【题型】选择题　【知识点】平面几何　【难度】medium
如图, 一定能推出 $AB // CD$ 的条件是( )

A. $\angle DAC = \angle ACB$
B. $\angle ADC = \angle DCE$
C. $\angle ABC = \angle ACD$
D. $\angle ABC = \angle DCE$
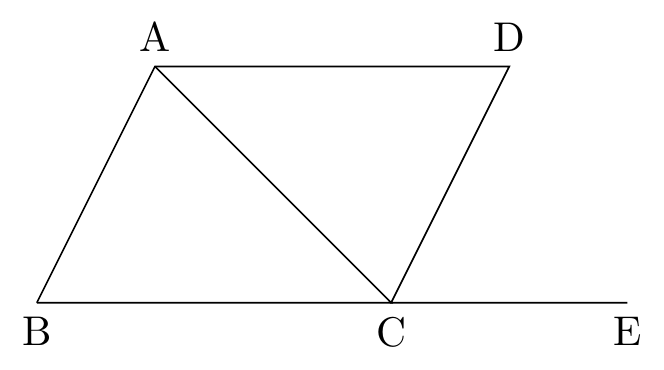
【解答】
解：A. $\because \angle DAC$ 和 $\angle ACB$ 是直线 $AD$ 和 $BC$ 被直线 $AC$ 所截所成的内错角, $\therefore \angle DAC = \angle ACB$ 不能推出 $AB // CD$, 故本选项不符合题意；

B. $\because \angle ADC$ 和 $\angle DCE$ 是直线 $AD$ 和 $BC$ 被直线 $DC$ 所截所成的内错角, $\therefore \angle ADC = \angle DCE$ 不能推出 $AB // CD$, 故本选项不符合题意；

C. $\because \angle ACD$ 和 $\angle BAC$ 是直线 $AB$ 和 $CD$ 被直线 $AC$ 所截所成的内错角, 但不能判定 $\angle ABC = \angle BAC$, $\therefore$ 不能判定 $\angle ACD = \angle BAC$, $\because \angle ABC$ 和 $\angle DCE$ 是直线 $AB$ 和 $CD$ 被直线 $BC$ 所截所成的同位角, 但不能判定 $\angle ACD = \angle DCE$, $\therefore$ 不能判定 $\angle ABC = \angle DCE$, $\therefore \angle ABC = \angle ACD$ 不能推出 $AB // CD$, 故本选项不符合题意；

D. $\because \angle ABC$ 和 $\angle DCE$ 是直线 $AB$ 和 $DC$ 被直线 $BC$ 所截所成的同位角, $\therefore \angle ABC = \angle DCE$ 能推出 $AB // CD$, 故本选项符合题意；

故选：D。